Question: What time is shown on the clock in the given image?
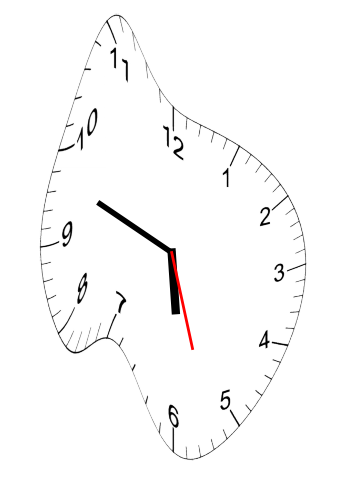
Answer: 05:48:27